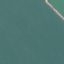
Land use / land cover class: SeaLake